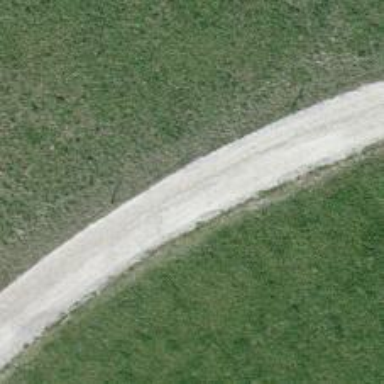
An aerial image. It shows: Gravel track with grade 2 quality.